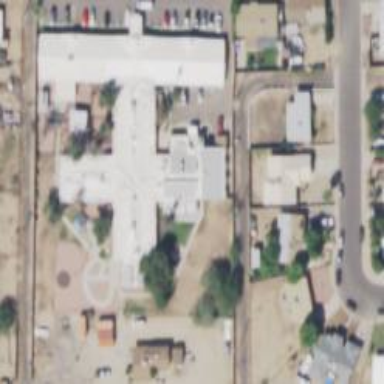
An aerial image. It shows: Healthcare facility identified as hospital.